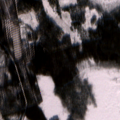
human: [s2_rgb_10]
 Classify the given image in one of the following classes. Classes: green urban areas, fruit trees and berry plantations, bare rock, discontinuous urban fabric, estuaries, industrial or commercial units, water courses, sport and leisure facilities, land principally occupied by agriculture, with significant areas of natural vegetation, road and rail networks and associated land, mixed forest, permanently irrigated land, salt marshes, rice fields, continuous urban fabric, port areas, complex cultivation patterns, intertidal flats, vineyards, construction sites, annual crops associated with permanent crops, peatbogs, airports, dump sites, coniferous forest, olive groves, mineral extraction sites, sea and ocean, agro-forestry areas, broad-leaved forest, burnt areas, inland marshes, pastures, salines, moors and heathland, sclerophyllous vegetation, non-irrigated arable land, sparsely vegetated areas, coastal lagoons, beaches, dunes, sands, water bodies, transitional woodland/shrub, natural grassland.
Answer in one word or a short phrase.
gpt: mixed forest, transitional woodland/shrub, peatbogs, water bodies